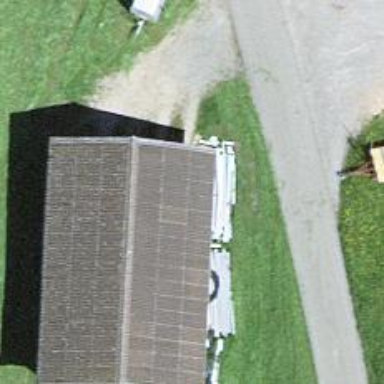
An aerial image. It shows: Farmyard area.